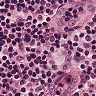
Metastatic tissue present: no